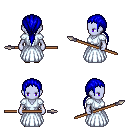
a pixel art fantasy rpg character, female body template, dark elf, purple skin, underdress, magenta pants, blue ponytail hairstyle, brown slippers, spear, four views (front, back, left, right), 2x2 character sprite sheet, small pixel art, hard edges, no anti-aliasing